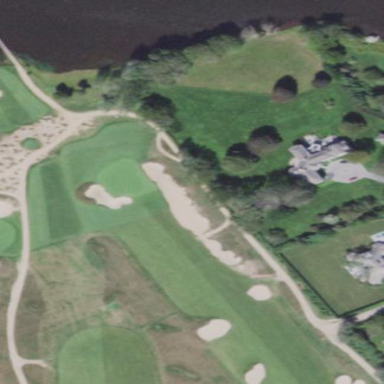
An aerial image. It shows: Golf bunker filled with natural sand.